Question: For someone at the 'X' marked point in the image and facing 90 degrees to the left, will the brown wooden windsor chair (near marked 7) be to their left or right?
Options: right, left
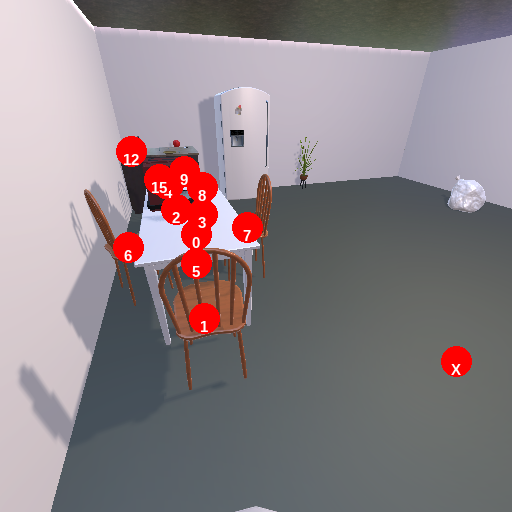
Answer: right